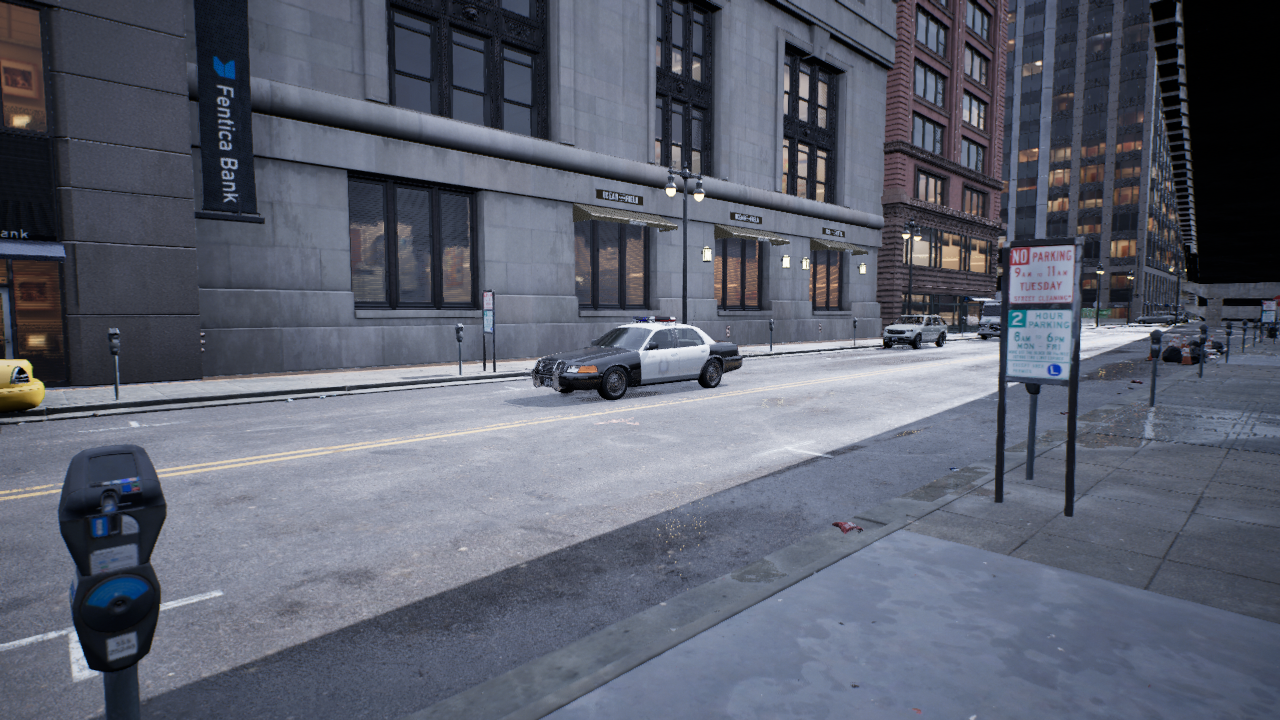
Venue: downtown
Lighting: overcast
Vehicle rig: sedan